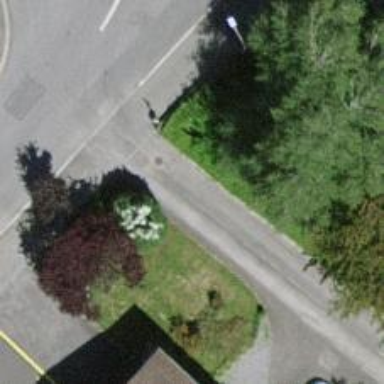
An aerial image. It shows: Living street.